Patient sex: M
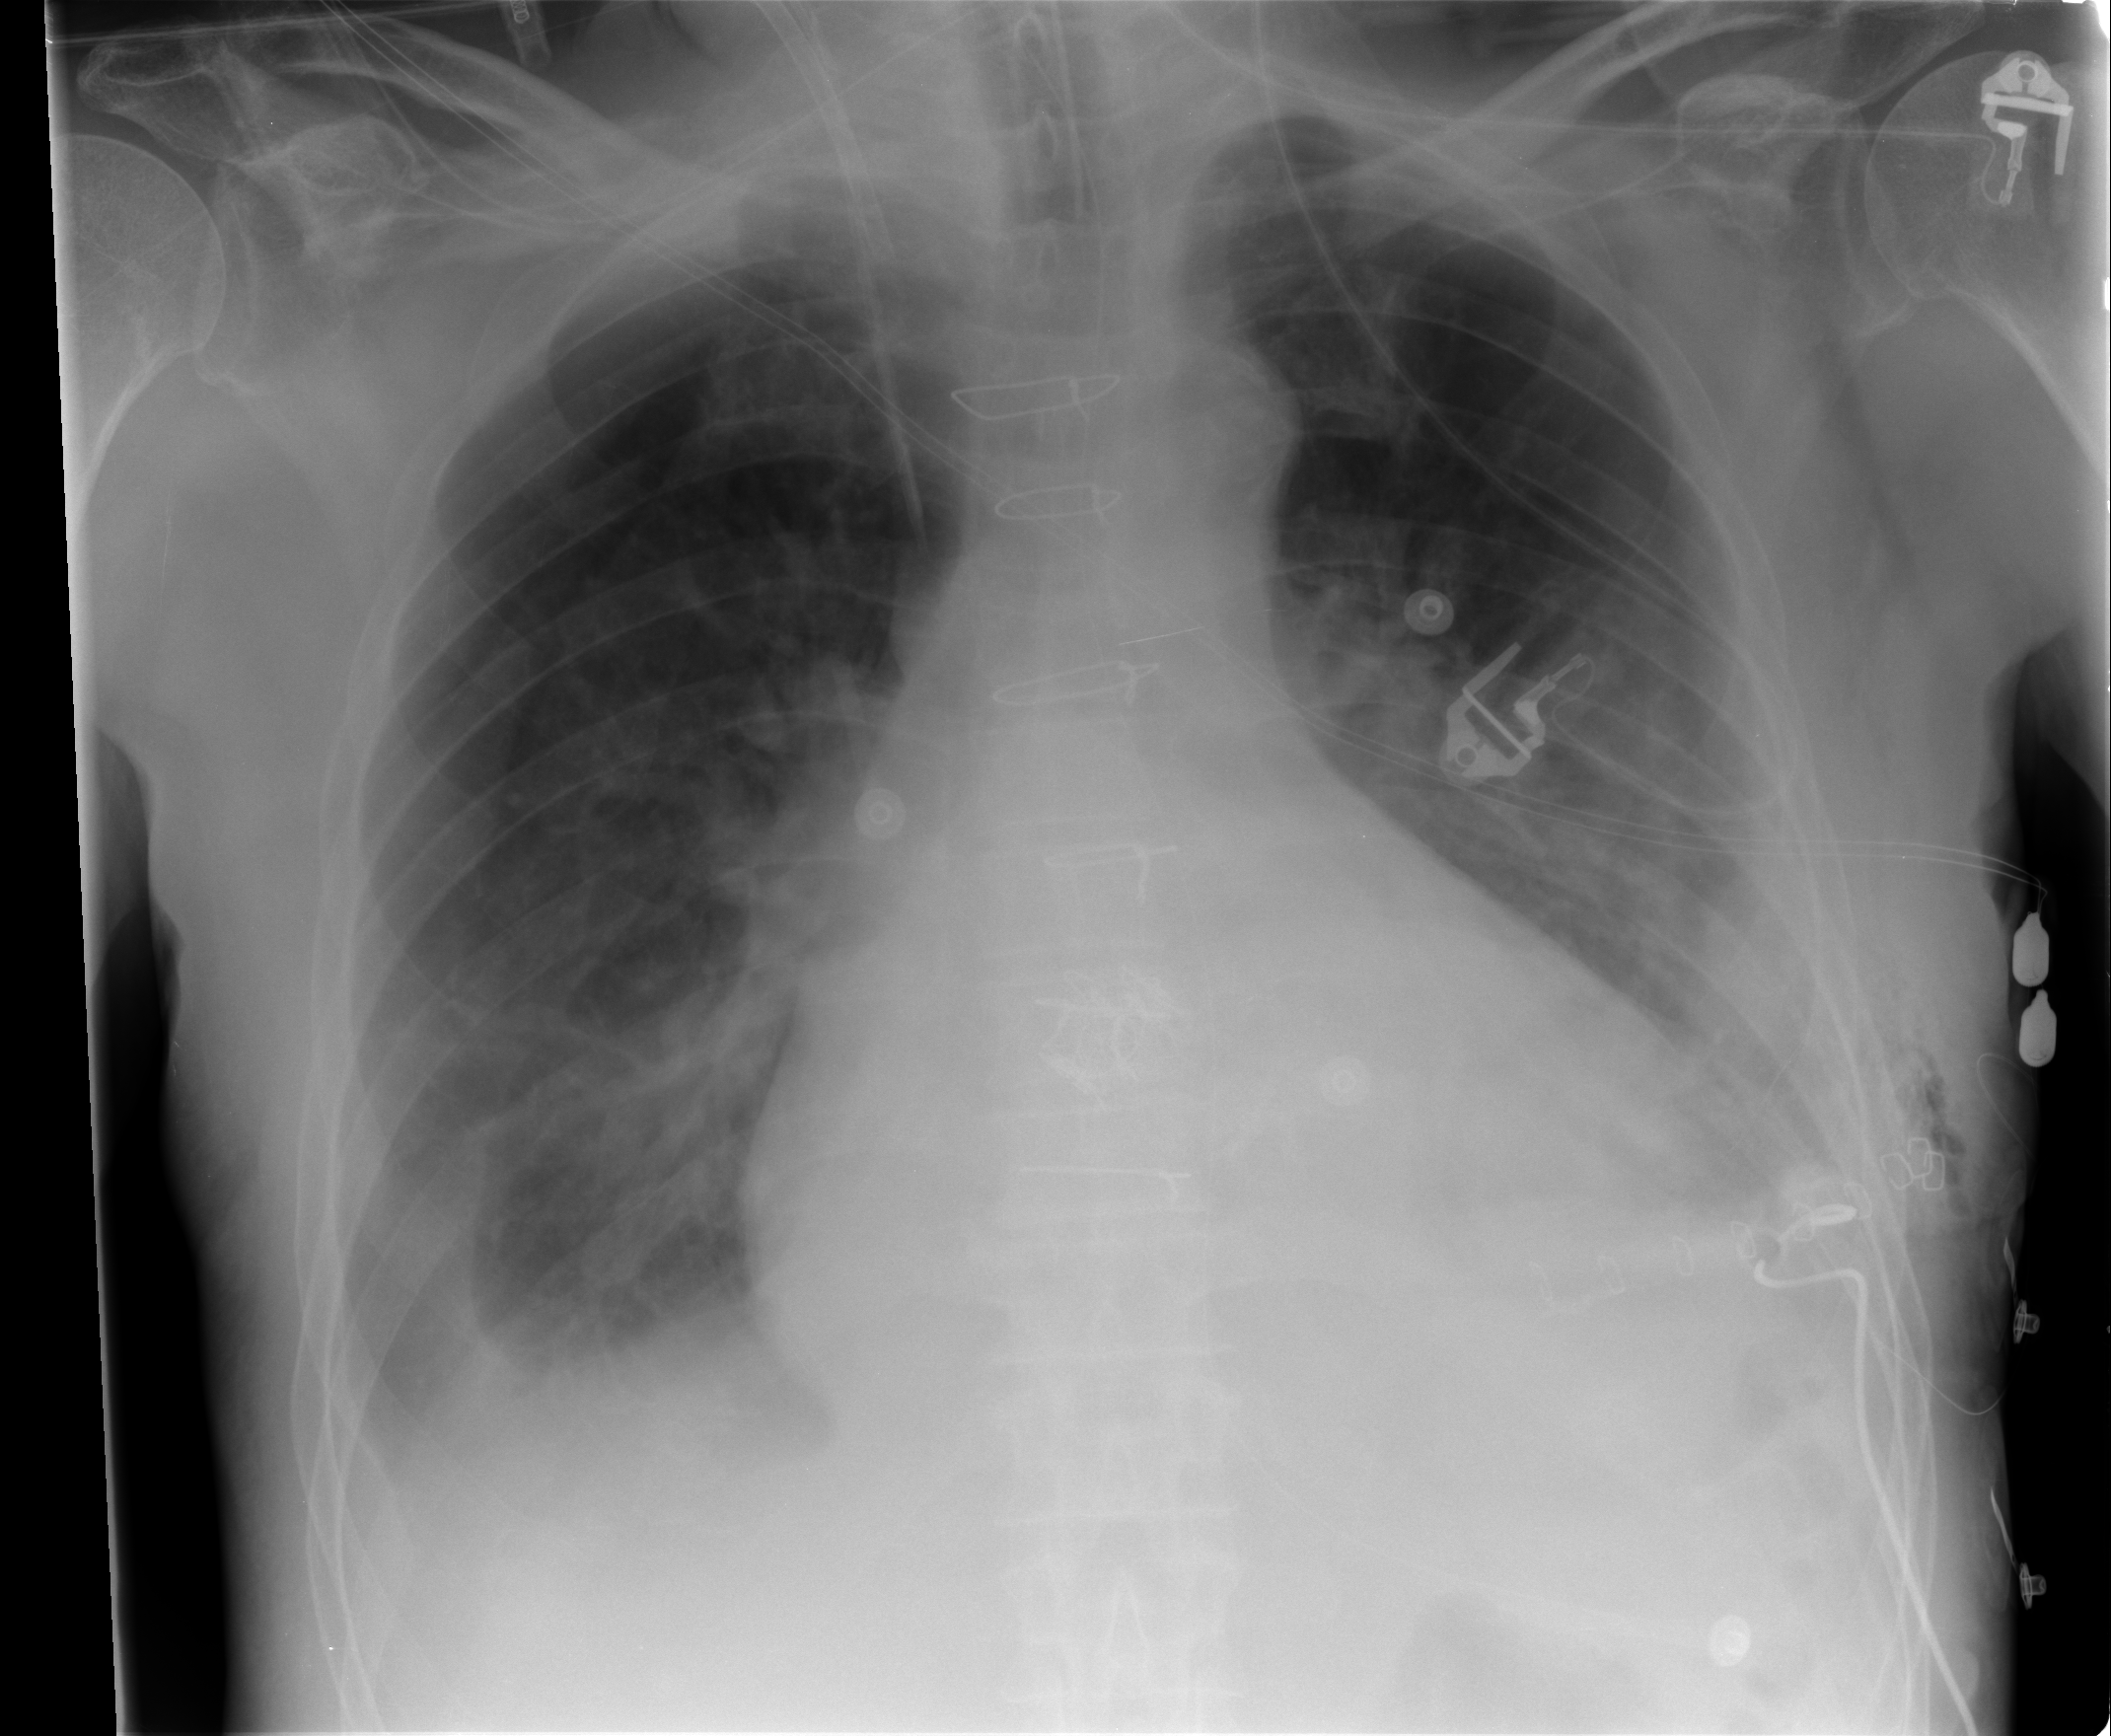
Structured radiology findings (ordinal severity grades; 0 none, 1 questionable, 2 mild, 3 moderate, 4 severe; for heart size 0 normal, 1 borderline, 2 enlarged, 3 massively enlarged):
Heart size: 2
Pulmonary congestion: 2
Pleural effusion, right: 2
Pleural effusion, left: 3
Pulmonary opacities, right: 0
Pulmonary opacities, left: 1
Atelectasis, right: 2
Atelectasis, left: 2